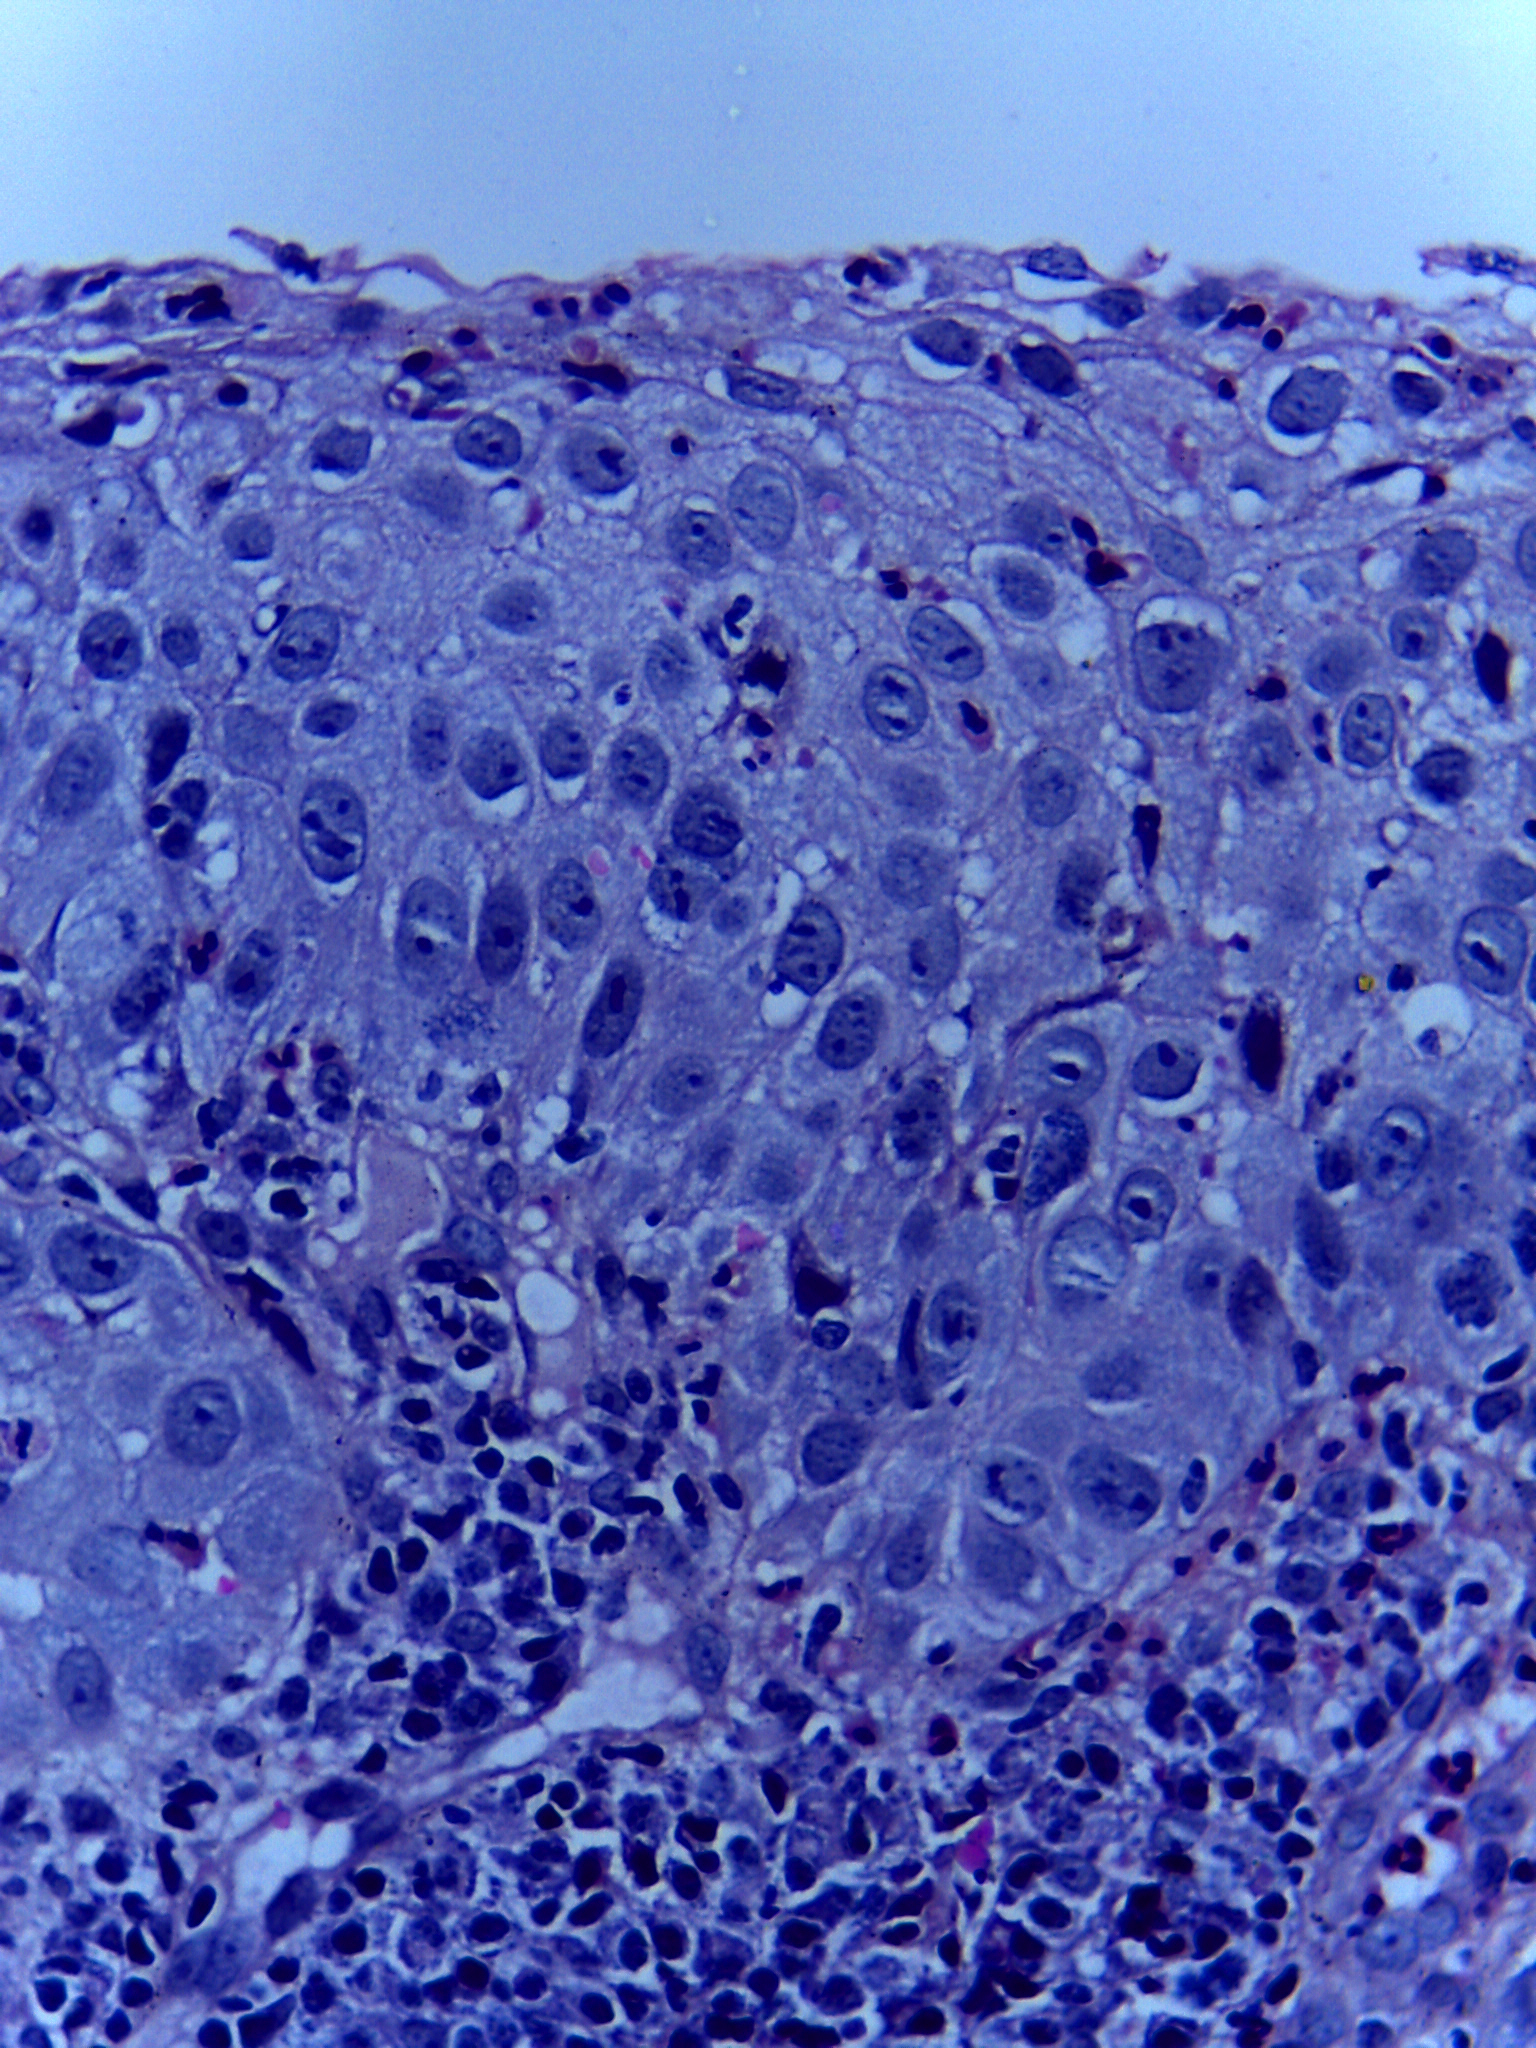
Diagnosis: OSCC